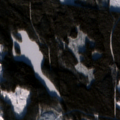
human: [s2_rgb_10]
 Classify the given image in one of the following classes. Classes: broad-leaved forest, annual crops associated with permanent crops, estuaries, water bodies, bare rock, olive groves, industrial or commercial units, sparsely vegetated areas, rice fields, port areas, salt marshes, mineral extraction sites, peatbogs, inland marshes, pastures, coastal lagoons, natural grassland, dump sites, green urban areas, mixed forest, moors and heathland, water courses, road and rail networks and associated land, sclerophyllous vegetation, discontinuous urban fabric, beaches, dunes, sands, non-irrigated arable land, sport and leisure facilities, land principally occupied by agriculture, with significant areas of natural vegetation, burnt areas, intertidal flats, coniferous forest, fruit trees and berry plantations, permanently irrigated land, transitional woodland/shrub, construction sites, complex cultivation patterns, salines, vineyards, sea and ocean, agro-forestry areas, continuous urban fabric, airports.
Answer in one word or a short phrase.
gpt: coniferous forest, mixed forest, transitional woodland/shrub